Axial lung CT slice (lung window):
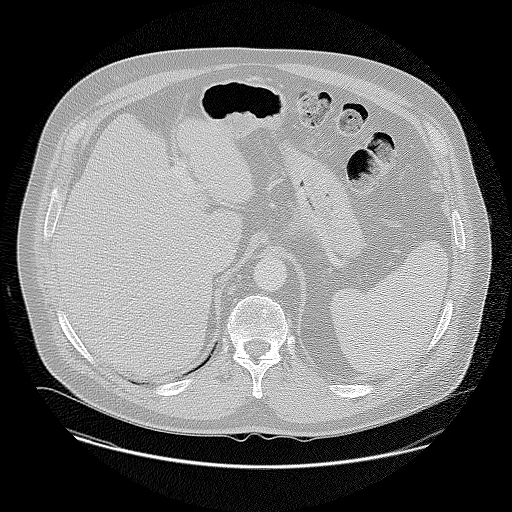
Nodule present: no